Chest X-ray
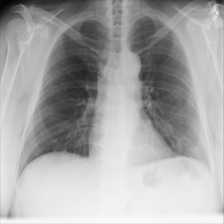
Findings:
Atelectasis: negative
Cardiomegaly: negative
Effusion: negative
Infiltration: negative
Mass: negative
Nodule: negative
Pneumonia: negative
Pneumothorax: negative
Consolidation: positive
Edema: negative
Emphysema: negative
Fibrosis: negative
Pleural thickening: negative
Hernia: negative